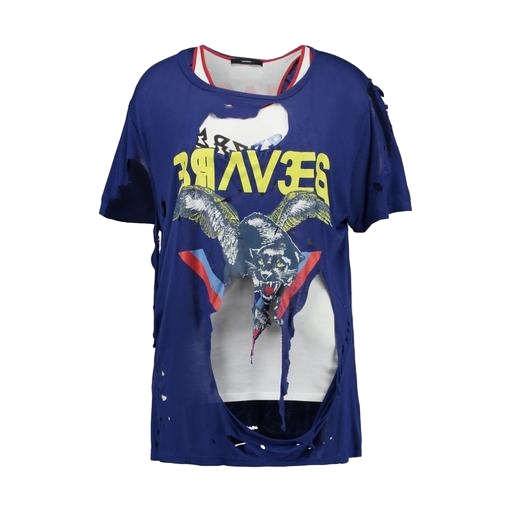
distressed t-shirt, blue printed t-shirt, great t-shirt, white background